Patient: sex F, age 56
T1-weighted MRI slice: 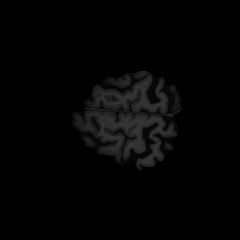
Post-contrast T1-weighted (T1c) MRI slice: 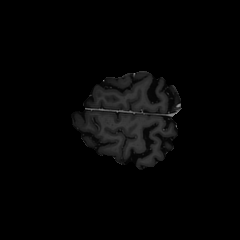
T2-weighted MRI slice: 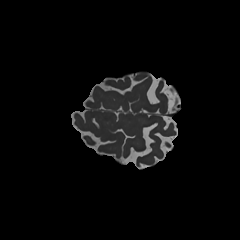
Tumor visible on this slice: no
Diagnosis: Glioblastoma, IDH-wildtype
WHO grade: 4